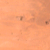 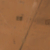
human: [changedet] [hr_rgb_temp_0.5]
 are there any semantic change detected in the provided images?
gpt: A road was built in the middle of the desert.